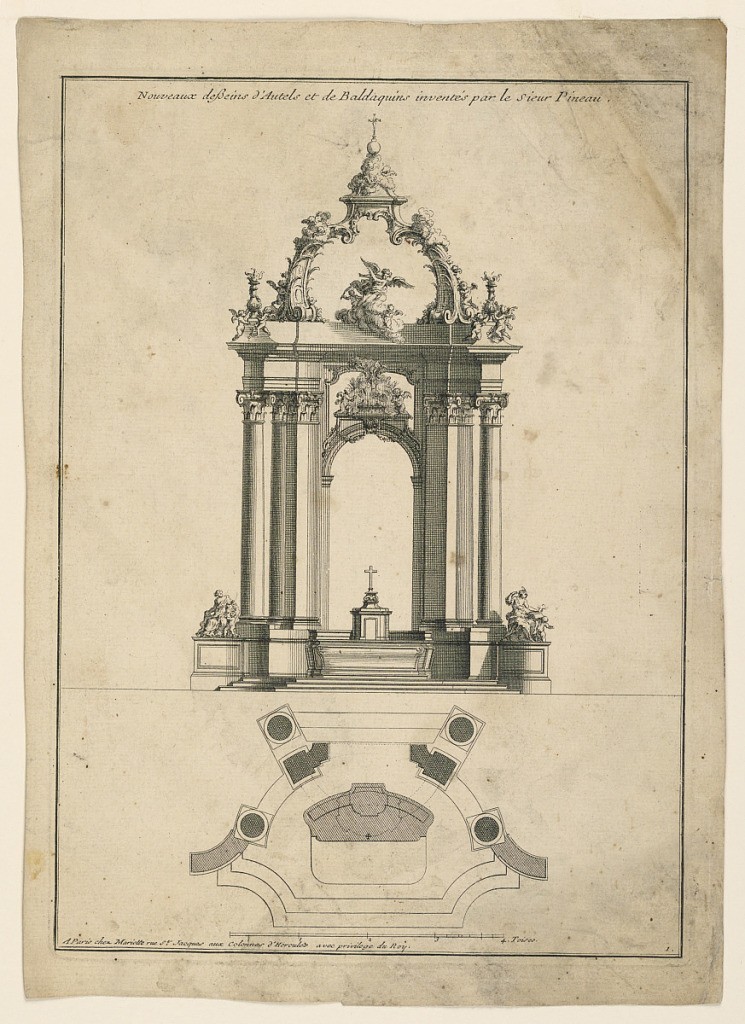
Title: Design for an Altar, from "Nouveaux Dessins d'Autels"
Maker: Nicolas Pineau, French, 1684-1754
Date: ca. 1725
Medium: Etching on paper
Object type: Print
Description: #1 of the set ''Nouveaux dessins d'Autels,'' etc. Berlin 3722.